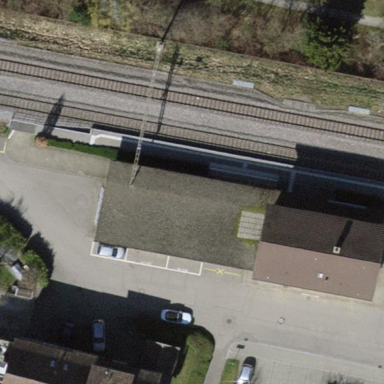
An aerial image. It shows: Train station building with gabled roof.